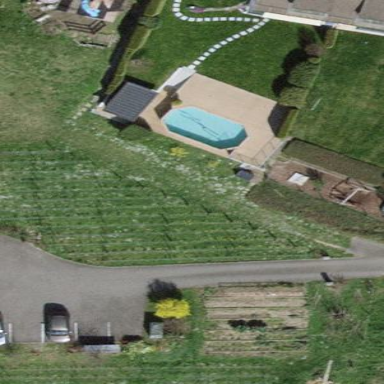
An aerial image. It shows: Vineyard.